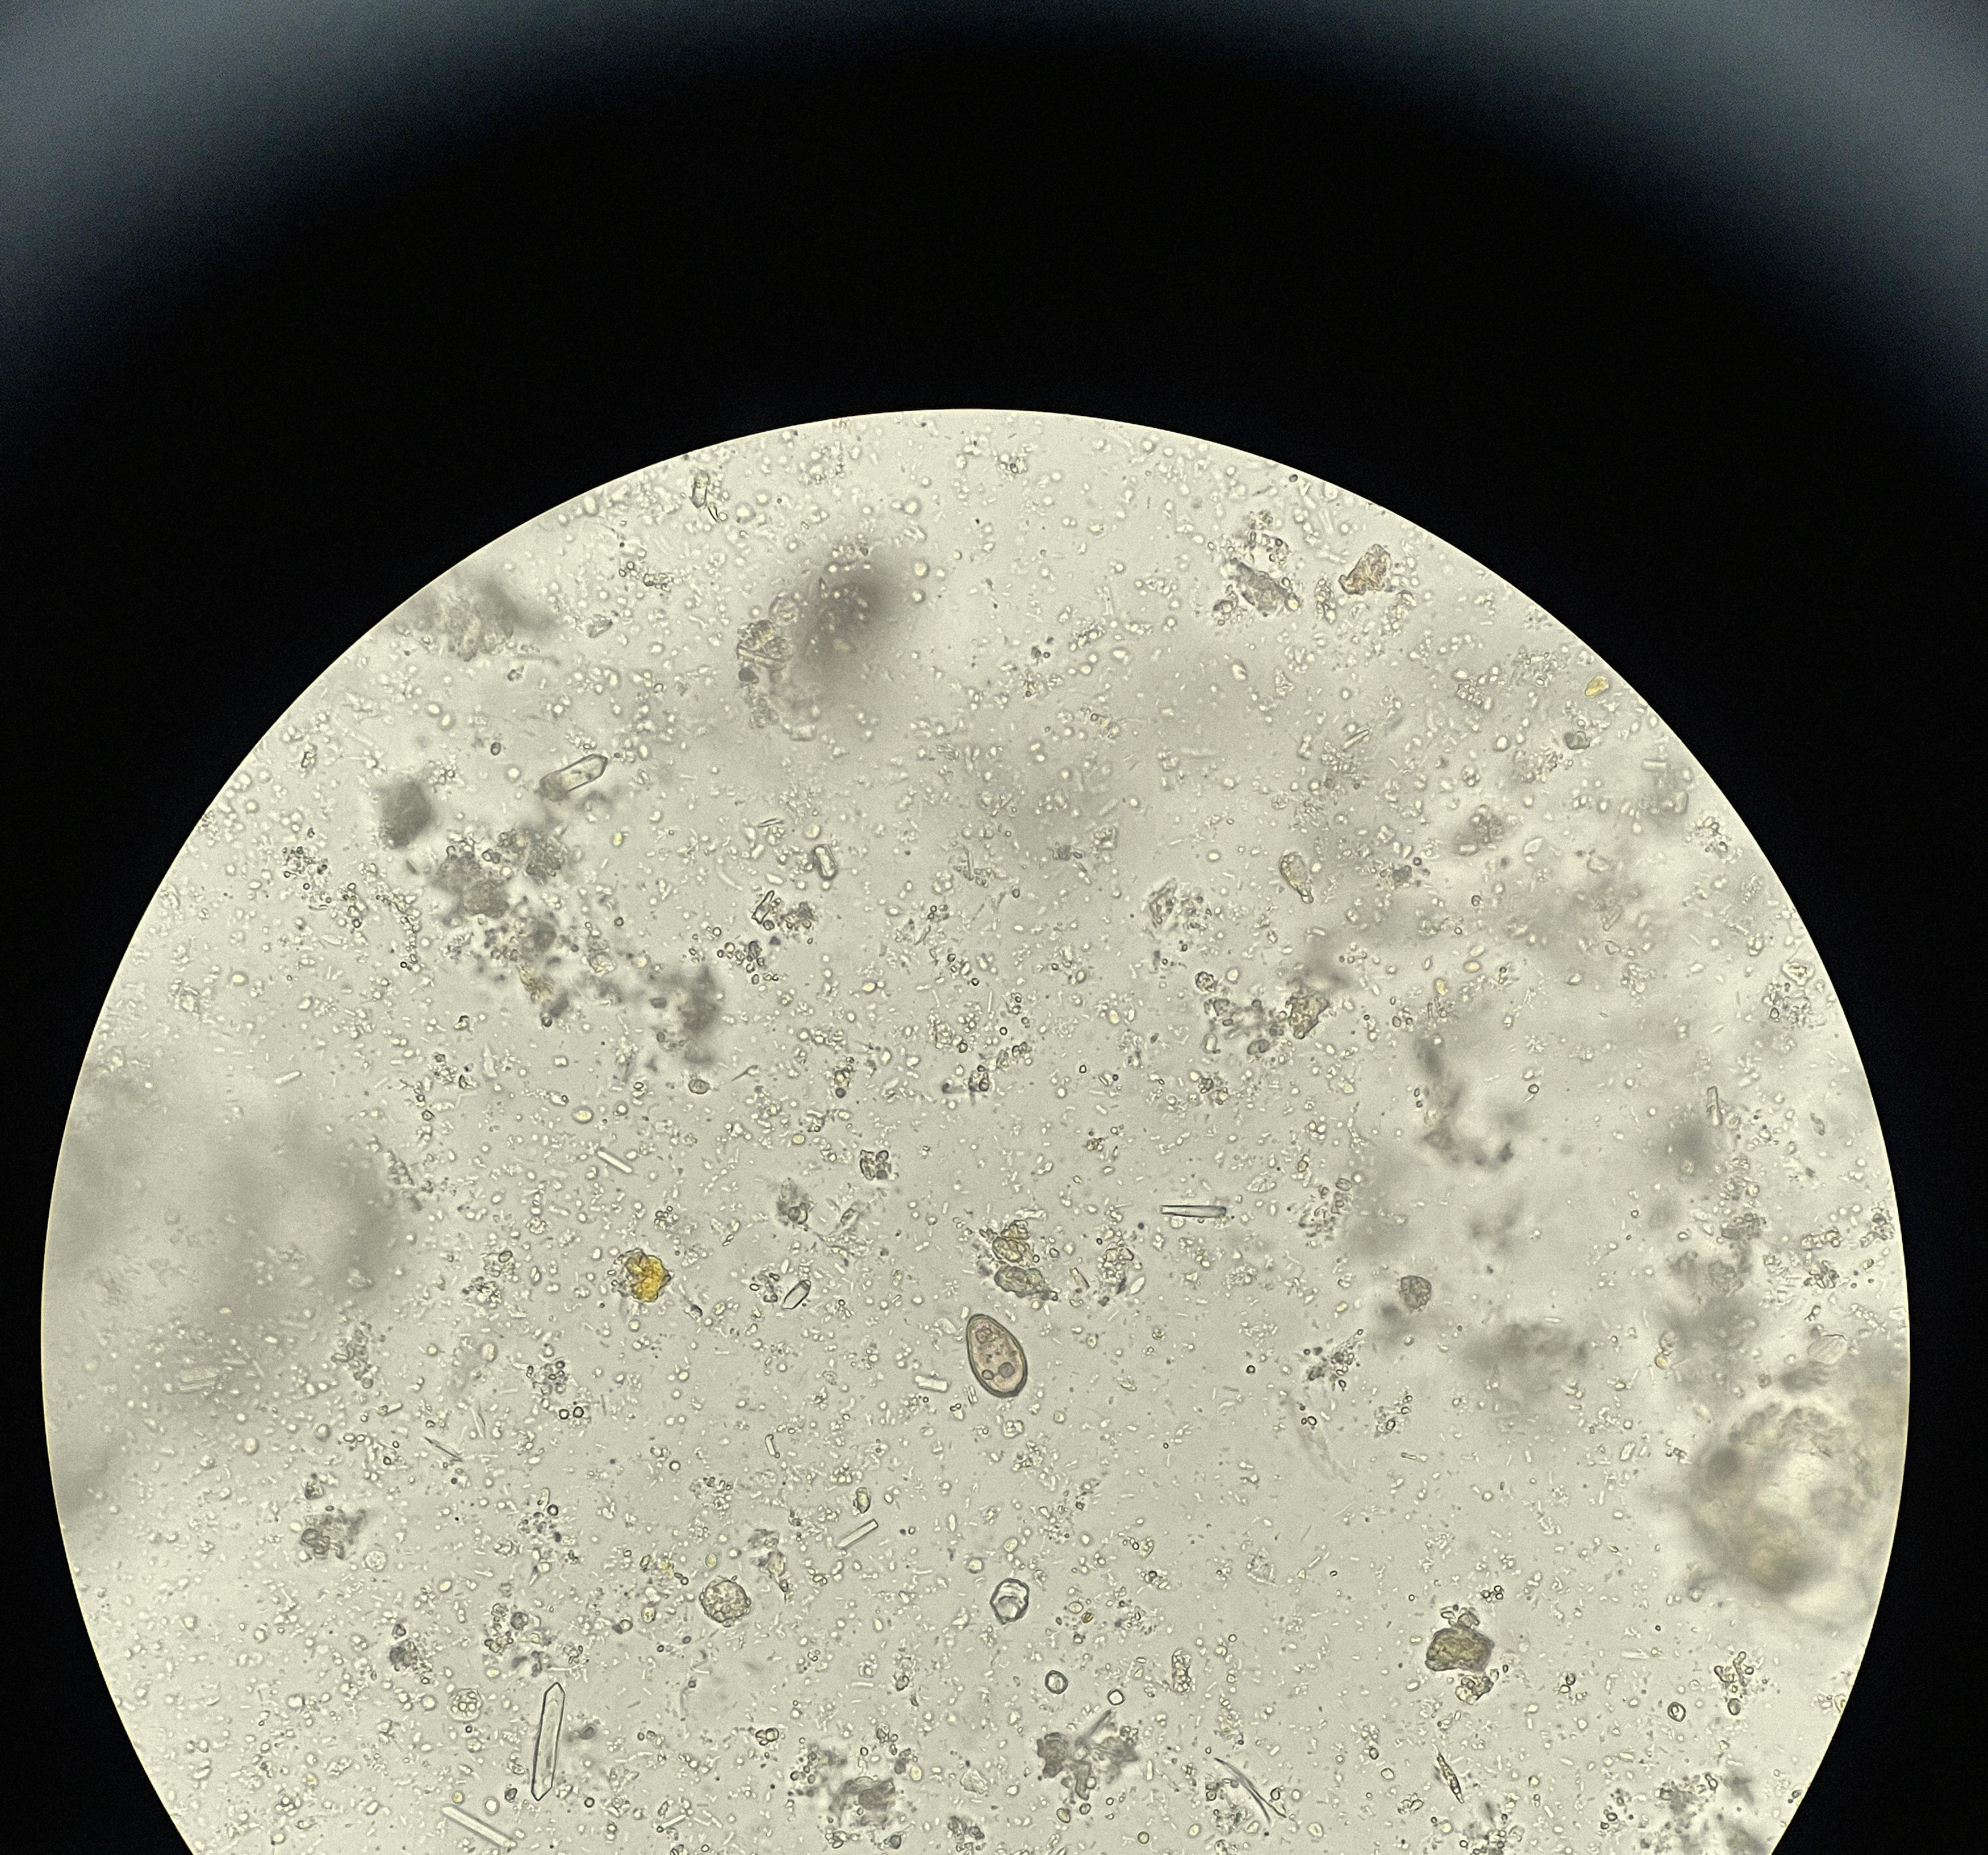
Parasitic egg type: Opisthorchis viverrine